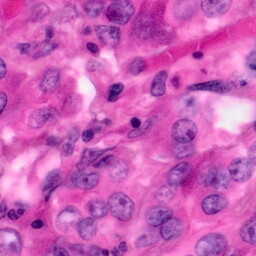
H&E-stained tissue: Pancreatic